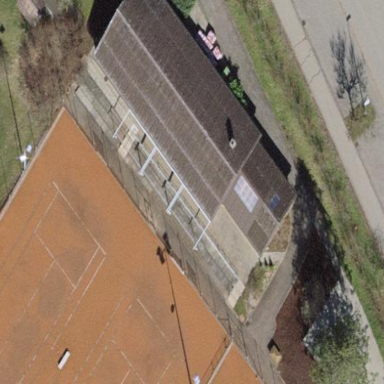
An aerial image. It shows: Building used for tennis.